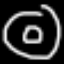
Label: donut